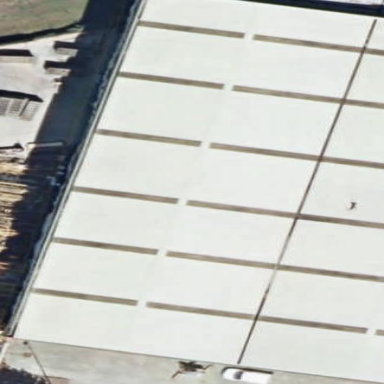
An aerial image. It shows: Warehouse building.